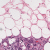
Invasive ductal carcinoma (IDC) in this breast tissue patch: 1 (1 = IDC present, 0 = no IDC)